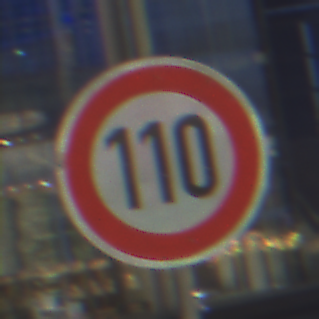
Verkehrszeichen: Geschwindigkeit110
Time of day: Night
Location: Outdoor (Urban)
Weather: PartlyCloudy
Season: NotSpecified
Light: Artificial